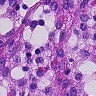
Metastatic tissue present: no